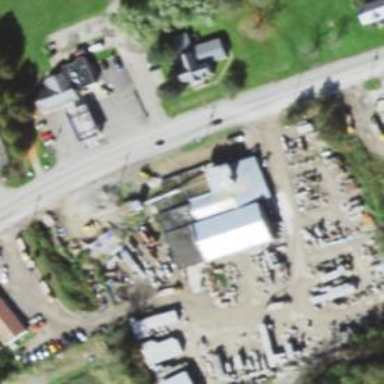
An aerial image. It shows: Industrial building used for trade purposes.